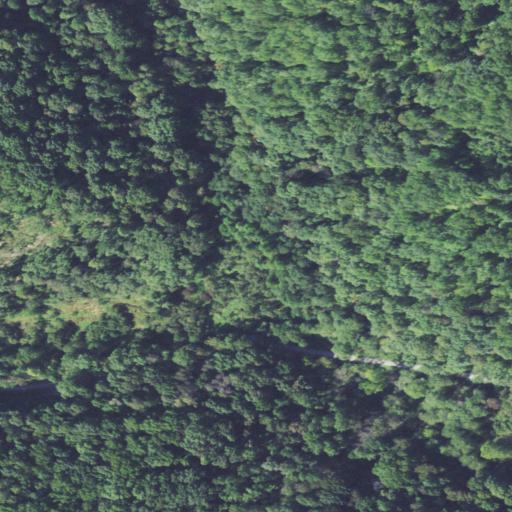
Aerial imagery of valley in Ohio named Loper Hollow containing deciduous forest, open development, woody wetlands, and low intensity development